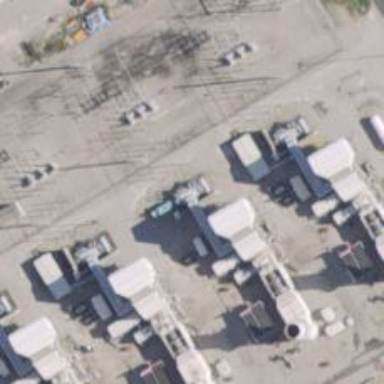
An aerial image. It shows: Gas-powered generator. It is gas turbine type generator.